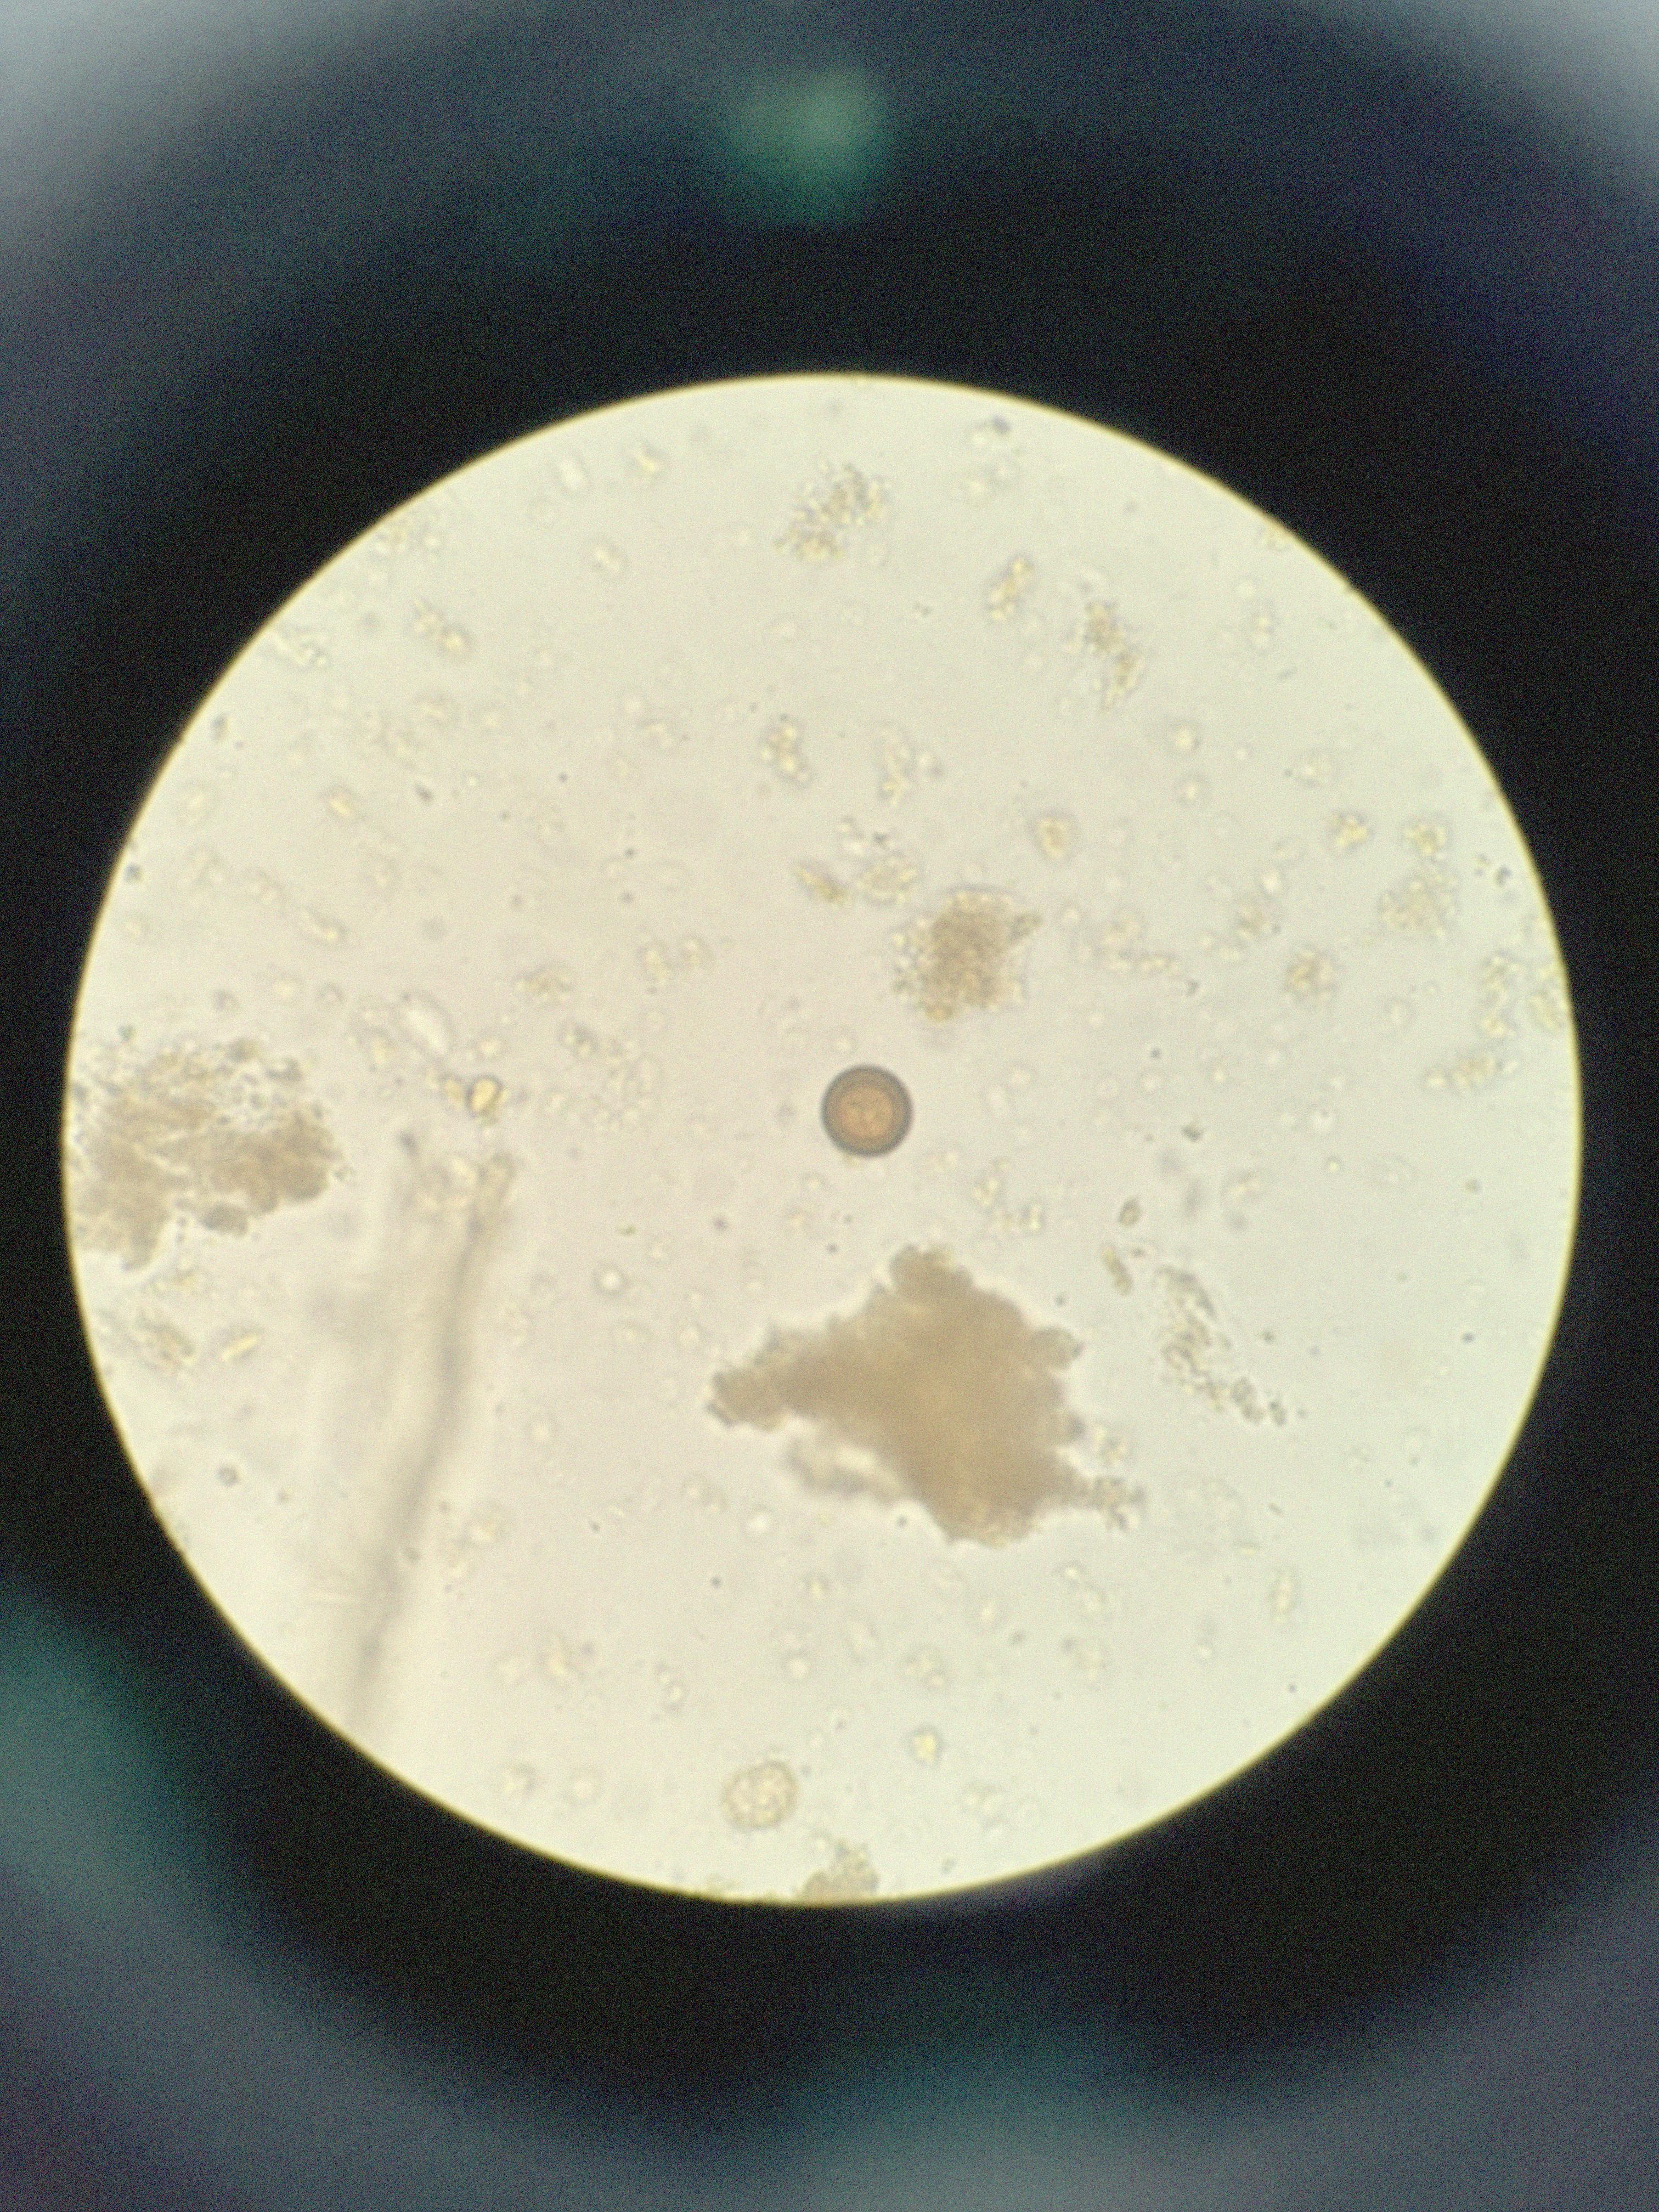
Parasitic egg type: Taenia spp. egg